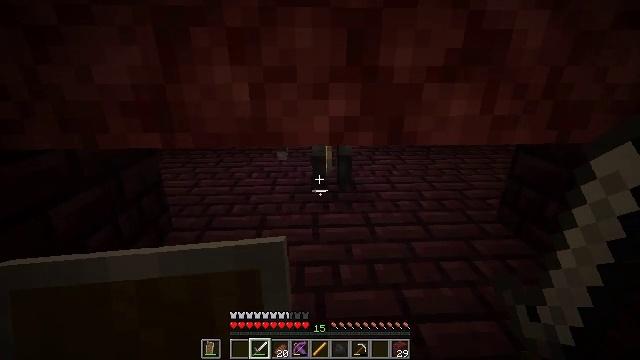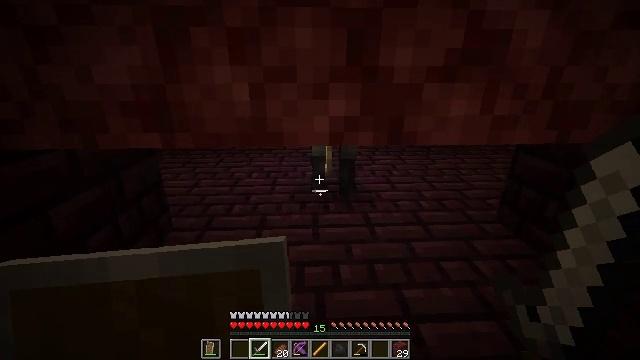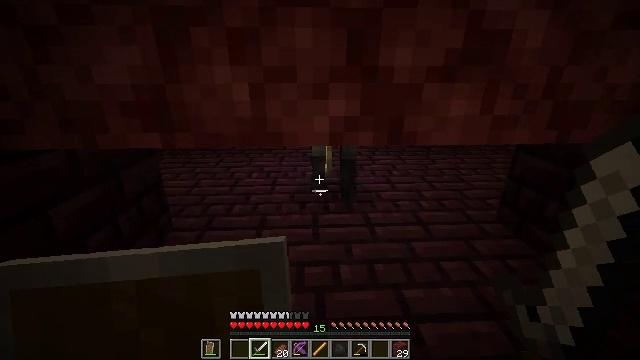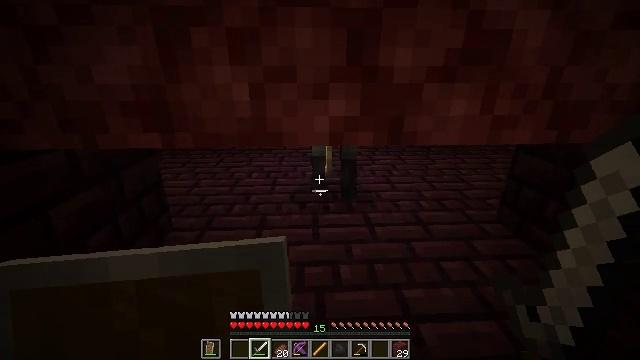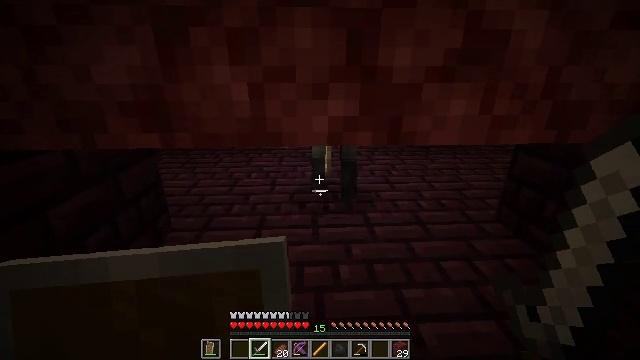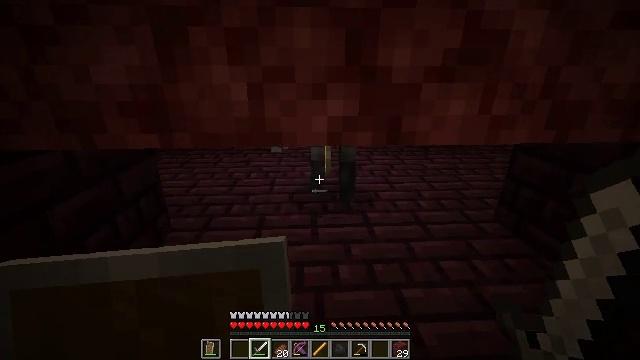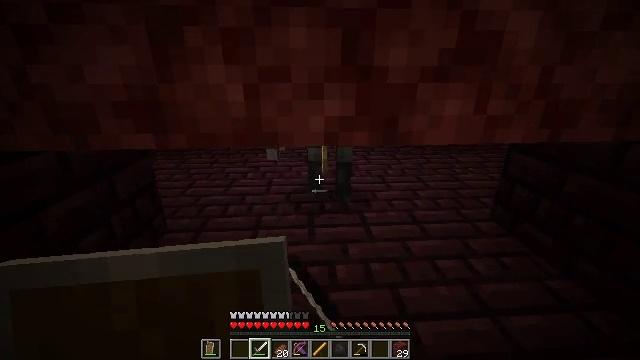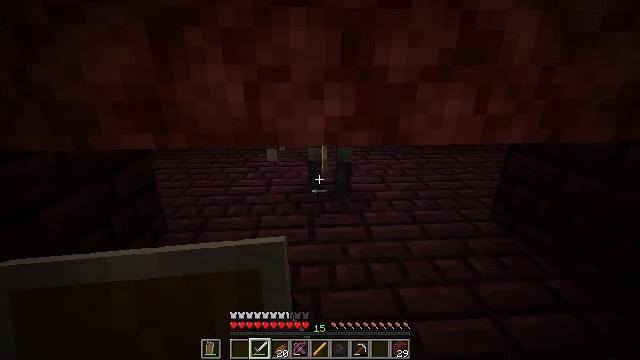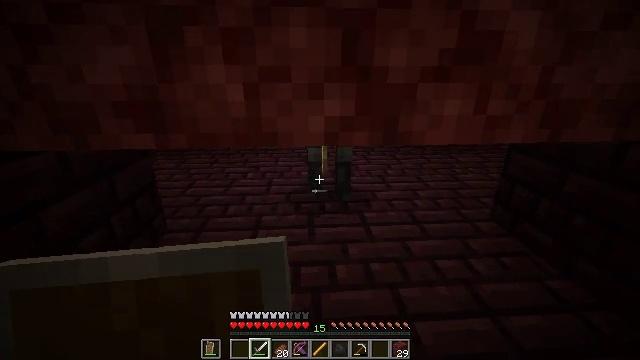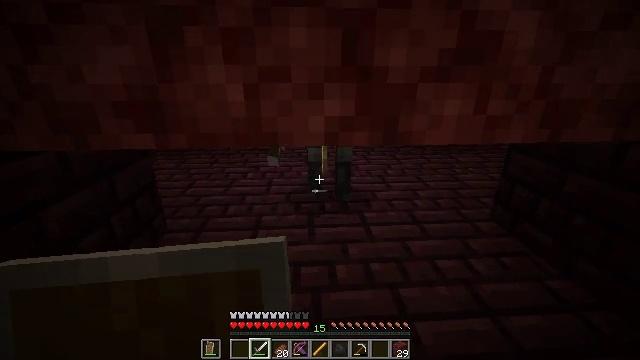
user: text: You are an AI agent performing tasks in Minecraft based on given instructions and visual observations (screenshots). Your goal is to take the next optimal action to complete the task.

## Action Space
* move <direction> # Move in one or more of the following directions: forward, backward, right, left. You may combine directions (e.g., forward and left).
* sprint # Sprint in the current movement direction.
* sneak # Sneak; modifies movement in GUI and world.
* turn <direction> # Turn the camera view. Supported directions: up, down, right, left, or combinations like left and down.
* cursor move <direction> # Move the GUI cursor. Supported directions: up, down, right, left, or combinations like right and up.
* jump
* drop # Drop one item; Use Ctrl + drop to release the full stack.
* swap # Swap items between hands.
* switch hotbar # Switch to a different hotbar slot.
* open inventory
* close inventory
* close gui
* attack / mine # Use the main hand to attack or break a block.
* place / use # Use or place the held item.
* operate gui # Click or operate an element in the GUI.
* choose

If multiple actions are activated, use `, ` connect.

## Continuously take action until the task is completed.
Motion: motion action
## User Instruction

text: Combat the wither skeleton.
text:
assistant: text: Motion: sneak
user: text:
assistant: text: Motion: sneak
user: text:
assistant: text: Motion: sneak
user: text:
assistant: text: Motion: sneak
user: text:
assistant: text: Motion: sneak, attack / mine
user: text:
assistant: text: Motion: sneak, attack / mine
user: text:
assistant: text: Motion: sneak, attack / mine
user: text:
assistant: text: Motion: sneak
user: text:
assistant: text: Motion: sneak
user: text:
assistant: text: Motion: sneak